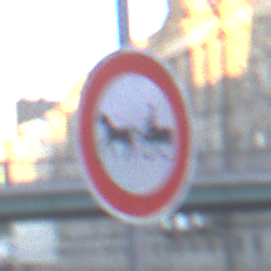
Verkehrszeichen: VerbotGespannfuhrwerke
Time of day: SunriseSunset
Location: Outdoor (Urban)
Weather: Clear
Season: NotSpecified
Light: Natural